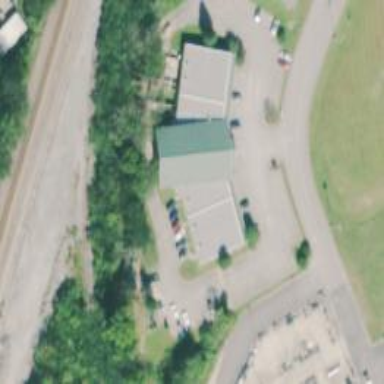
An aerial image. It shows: Veterinary facility.